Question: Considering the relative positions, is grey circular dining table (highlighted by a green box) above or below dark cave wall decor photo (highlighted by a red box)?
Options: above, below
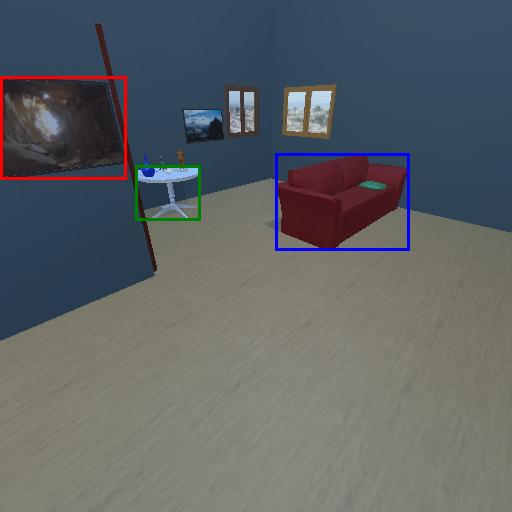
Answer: above